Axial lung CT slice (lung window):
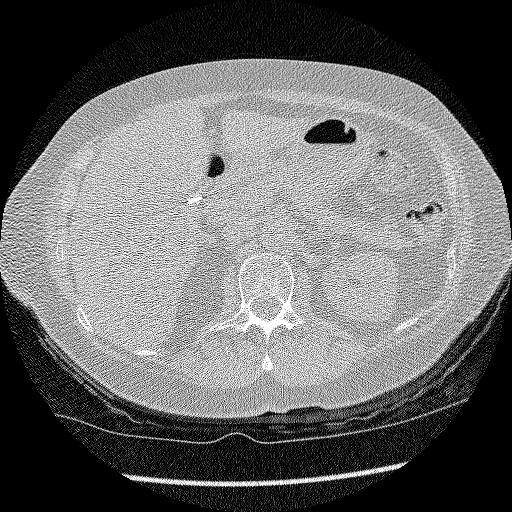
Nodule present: no